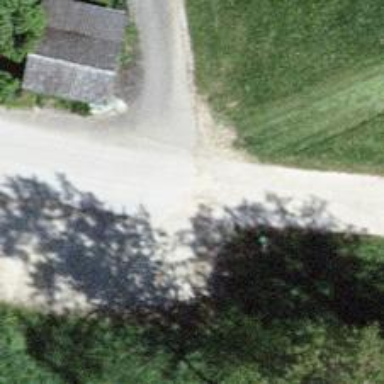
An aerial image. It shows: Unclassified road.